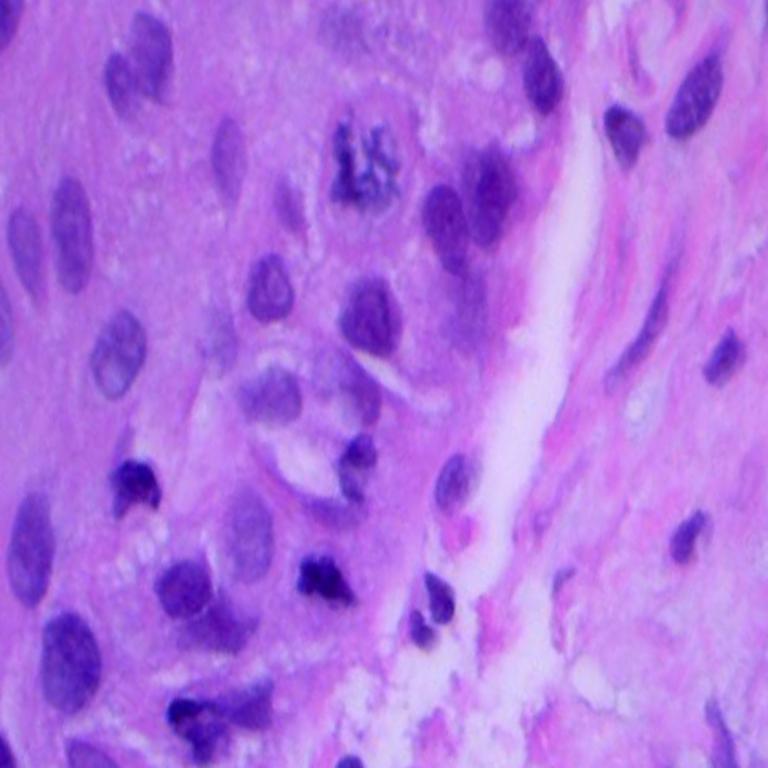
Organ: lung
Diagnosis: squamous carcinomas